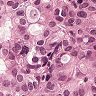
Metastatic tissue present: yes